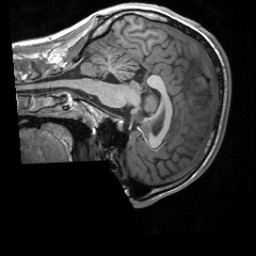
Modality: T1w
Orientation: sagittal
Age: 21
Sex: male
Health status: healthy
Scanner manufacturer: siemens
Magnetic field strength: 3 T
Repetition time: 2 s
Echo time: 0.00232 s